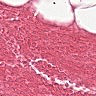
Metastatic tissue present: no